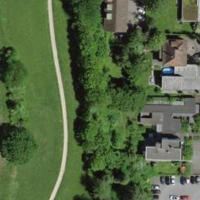
EUNIS habitat code: 25
Species observed at this site:
Ajuga reptans